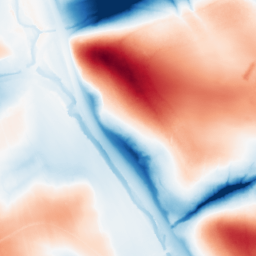
Category: classical
Decomposition family: gaussian_anisotropic
Decomposition parameters: sigma_x: 5
sigma_y: 50
Upsampling method: regularized
Upsampling parameters: scale: 2
lambda_reg: 0.001
Upsampling scale: 2